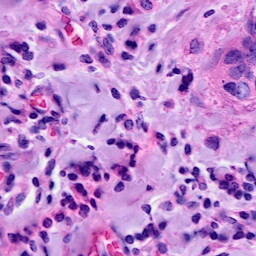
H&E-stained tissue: Breast